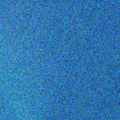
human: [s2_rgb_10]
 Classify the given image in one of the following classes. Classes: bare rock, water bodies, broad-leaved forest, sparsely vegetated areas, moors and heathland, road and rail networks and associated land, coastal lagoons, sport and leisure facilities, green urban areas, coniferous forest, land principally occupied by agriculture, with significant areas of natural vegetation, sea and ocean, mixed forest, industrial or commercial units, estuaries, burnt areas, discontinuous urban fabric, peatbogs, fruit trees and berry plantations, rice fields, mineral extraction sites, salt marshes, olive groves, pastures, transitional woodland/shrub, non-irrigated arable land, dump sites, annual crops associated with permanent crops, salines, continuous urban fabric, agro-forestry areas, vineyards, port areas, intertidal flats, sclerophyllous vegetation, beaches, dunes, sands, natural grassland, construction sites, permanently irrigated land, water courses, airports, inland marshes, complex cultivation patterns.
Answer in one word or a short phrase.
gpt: sea and ocean